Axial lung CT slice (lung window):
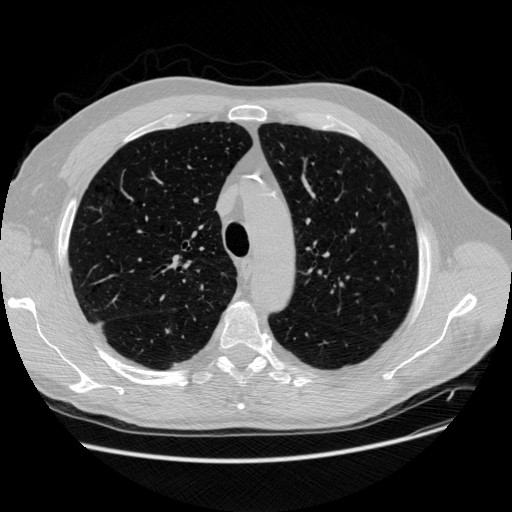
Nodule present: no